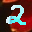
Label: 2